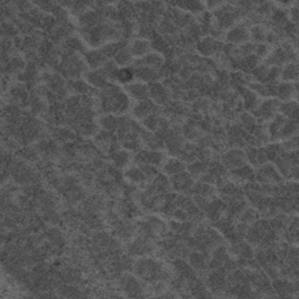
Label: frost